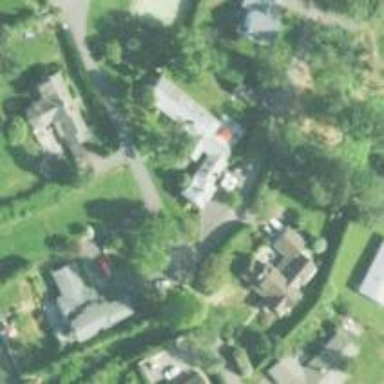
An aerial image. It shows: Driveway.